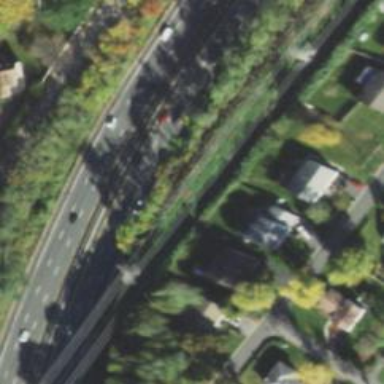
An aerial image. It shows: Asphalt motorway.